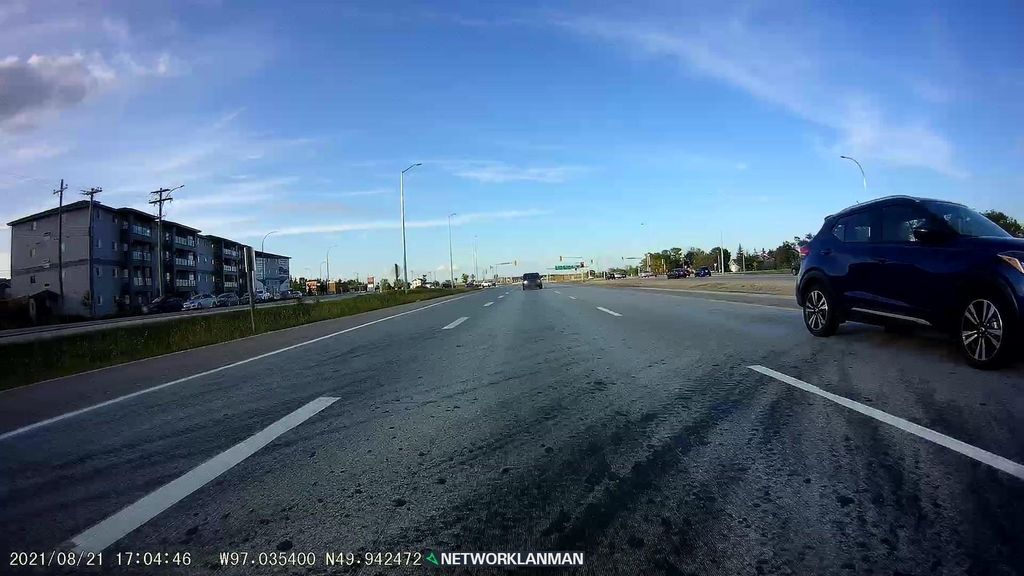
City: winnipeg